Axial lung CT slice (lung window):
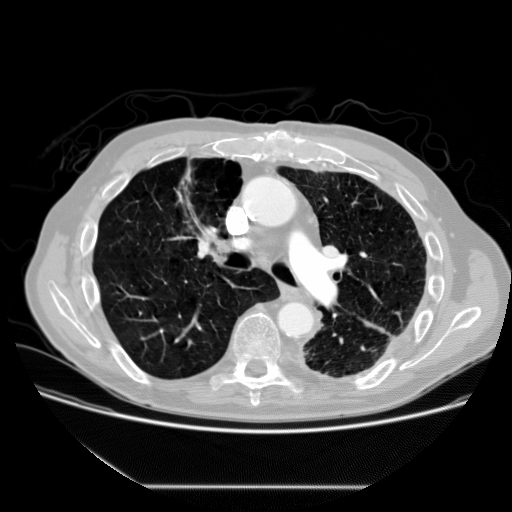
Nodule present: no